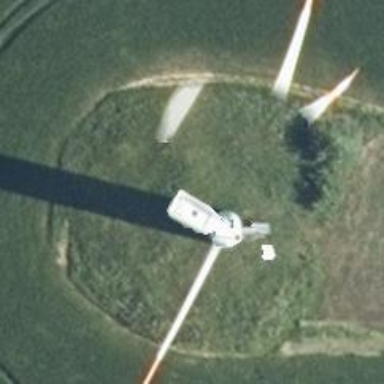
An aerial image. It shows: Wind turbine generator manufactured by Vestas.